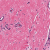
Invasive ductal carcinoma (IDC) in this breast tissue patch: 0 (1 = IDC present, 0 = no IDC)